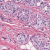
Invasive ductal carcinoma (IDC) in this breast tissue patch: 1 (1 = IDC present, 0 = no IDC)